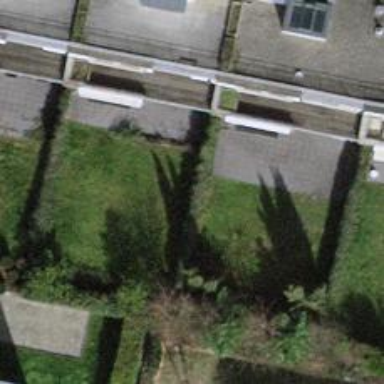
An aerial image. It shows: Garden enclosed by fence.